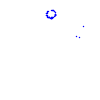
Particle: proton